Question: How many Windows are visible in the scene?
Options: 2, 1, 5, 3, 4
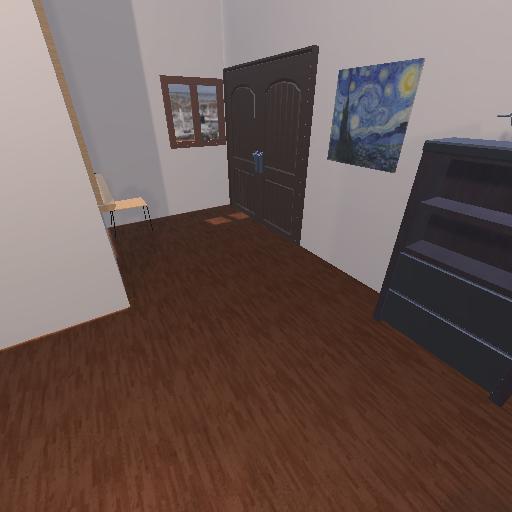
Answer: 2